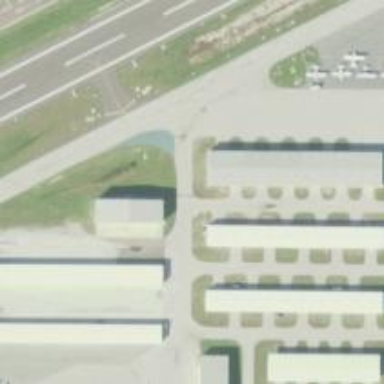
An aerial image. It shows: View of taxiway at the airport.